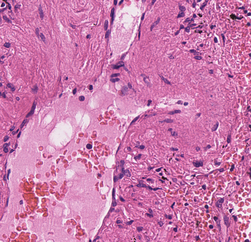
Tumor epithelial tissue: no
Tumor-associated stroma tissue: yes
Normal tissue: no